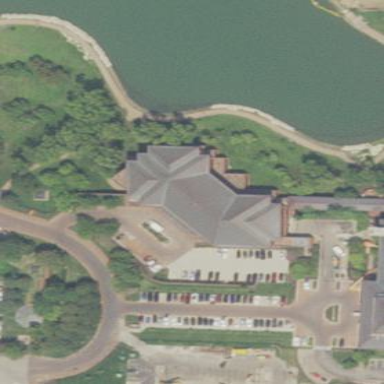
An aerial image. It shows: Office building.